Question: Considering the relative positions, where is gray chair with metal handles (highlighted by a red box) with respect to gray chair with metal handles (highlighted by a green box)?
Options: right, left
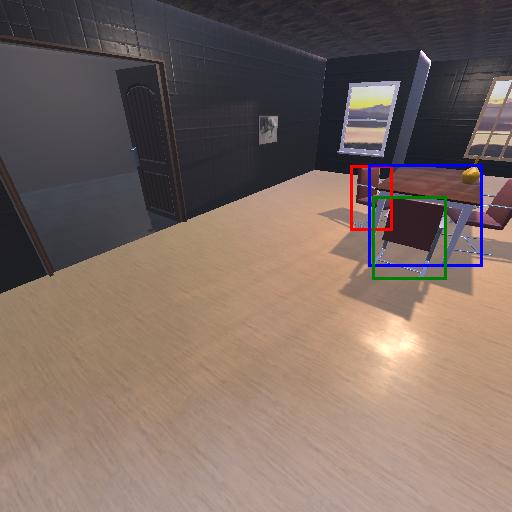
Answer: right